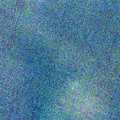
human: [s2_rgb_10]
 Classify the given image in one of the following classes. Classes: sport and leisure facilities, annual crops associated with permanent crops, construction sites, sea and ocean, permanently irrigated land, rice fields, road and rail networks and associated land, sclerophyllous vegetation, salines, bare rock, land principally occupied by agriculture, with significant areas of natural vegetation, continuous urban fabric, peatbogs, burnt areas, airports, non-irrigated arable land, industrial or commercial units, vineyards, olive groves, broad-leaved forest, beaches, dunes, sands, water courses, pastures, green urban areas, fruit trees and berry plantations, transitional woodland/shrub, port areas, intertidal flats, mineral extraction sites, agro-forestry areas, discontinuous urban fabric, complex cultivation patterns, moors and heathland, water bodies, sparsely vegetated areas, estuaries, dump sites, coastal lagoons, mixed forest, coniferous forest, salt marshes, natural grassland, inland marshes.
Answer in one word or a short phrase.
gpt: coastal lagoons